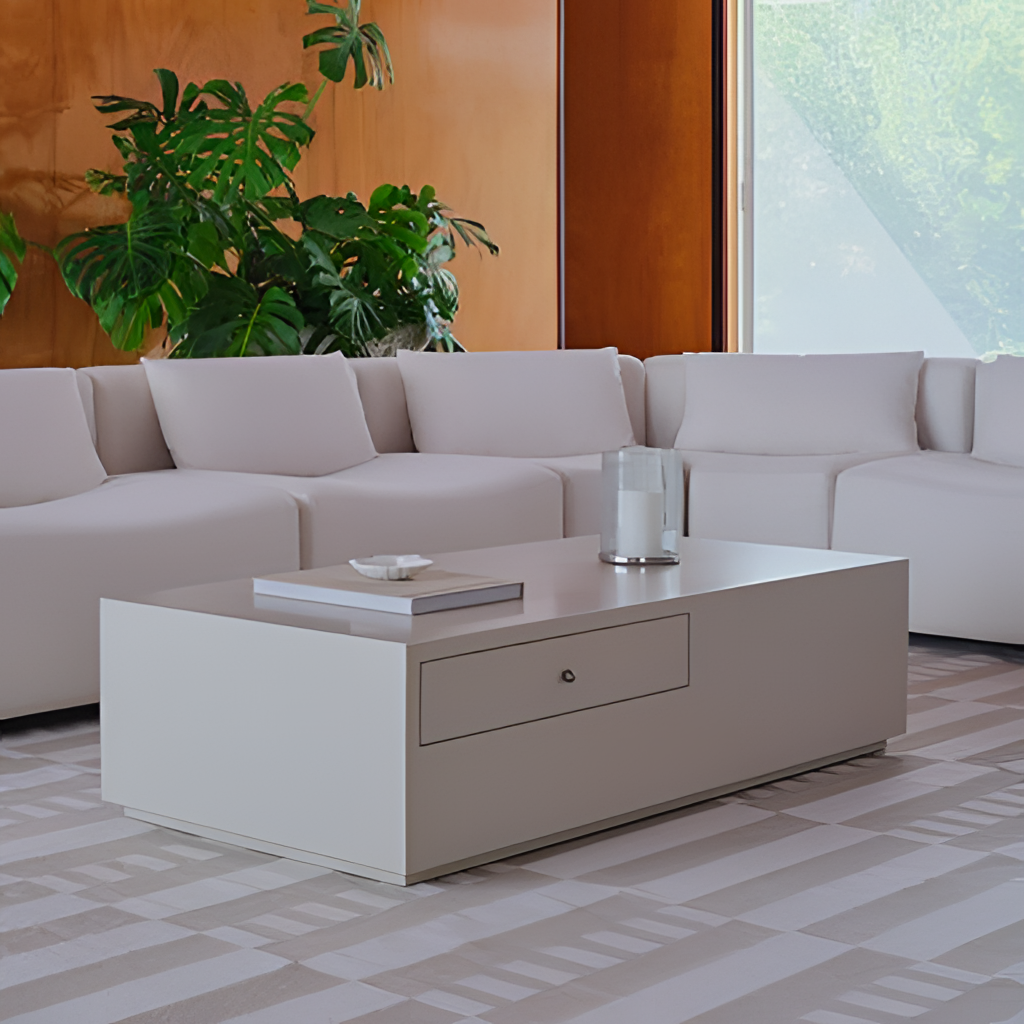
living room, fabric sectional sofa, contemporary, wood wallpaper, with solid pattern, gray tile flooring, with geometric pattern pattern